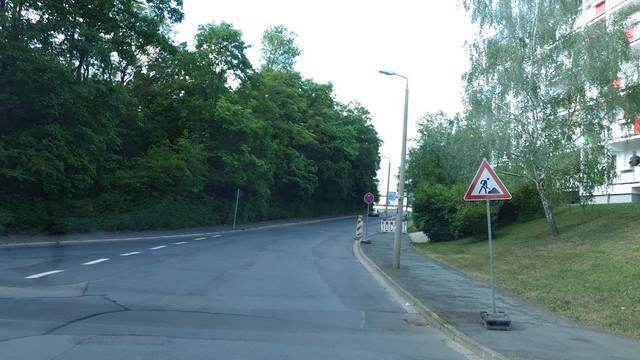
Region: Germany
Coordinates: 50.486, 12.142